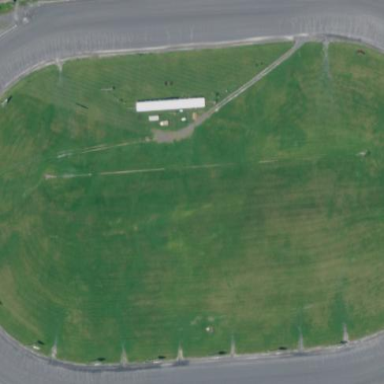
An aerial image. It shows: Gravel track used for horse racing. It is designated as leisure land.